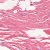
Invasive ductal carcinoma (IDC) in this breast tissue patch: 0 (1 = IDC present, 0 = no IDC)